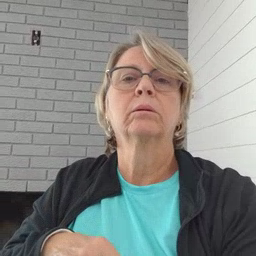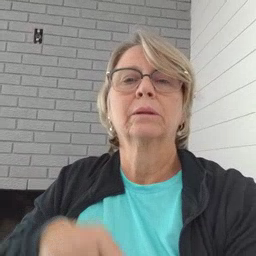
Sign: will